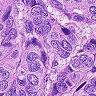
Metastatic tissue present: yes